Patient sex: F
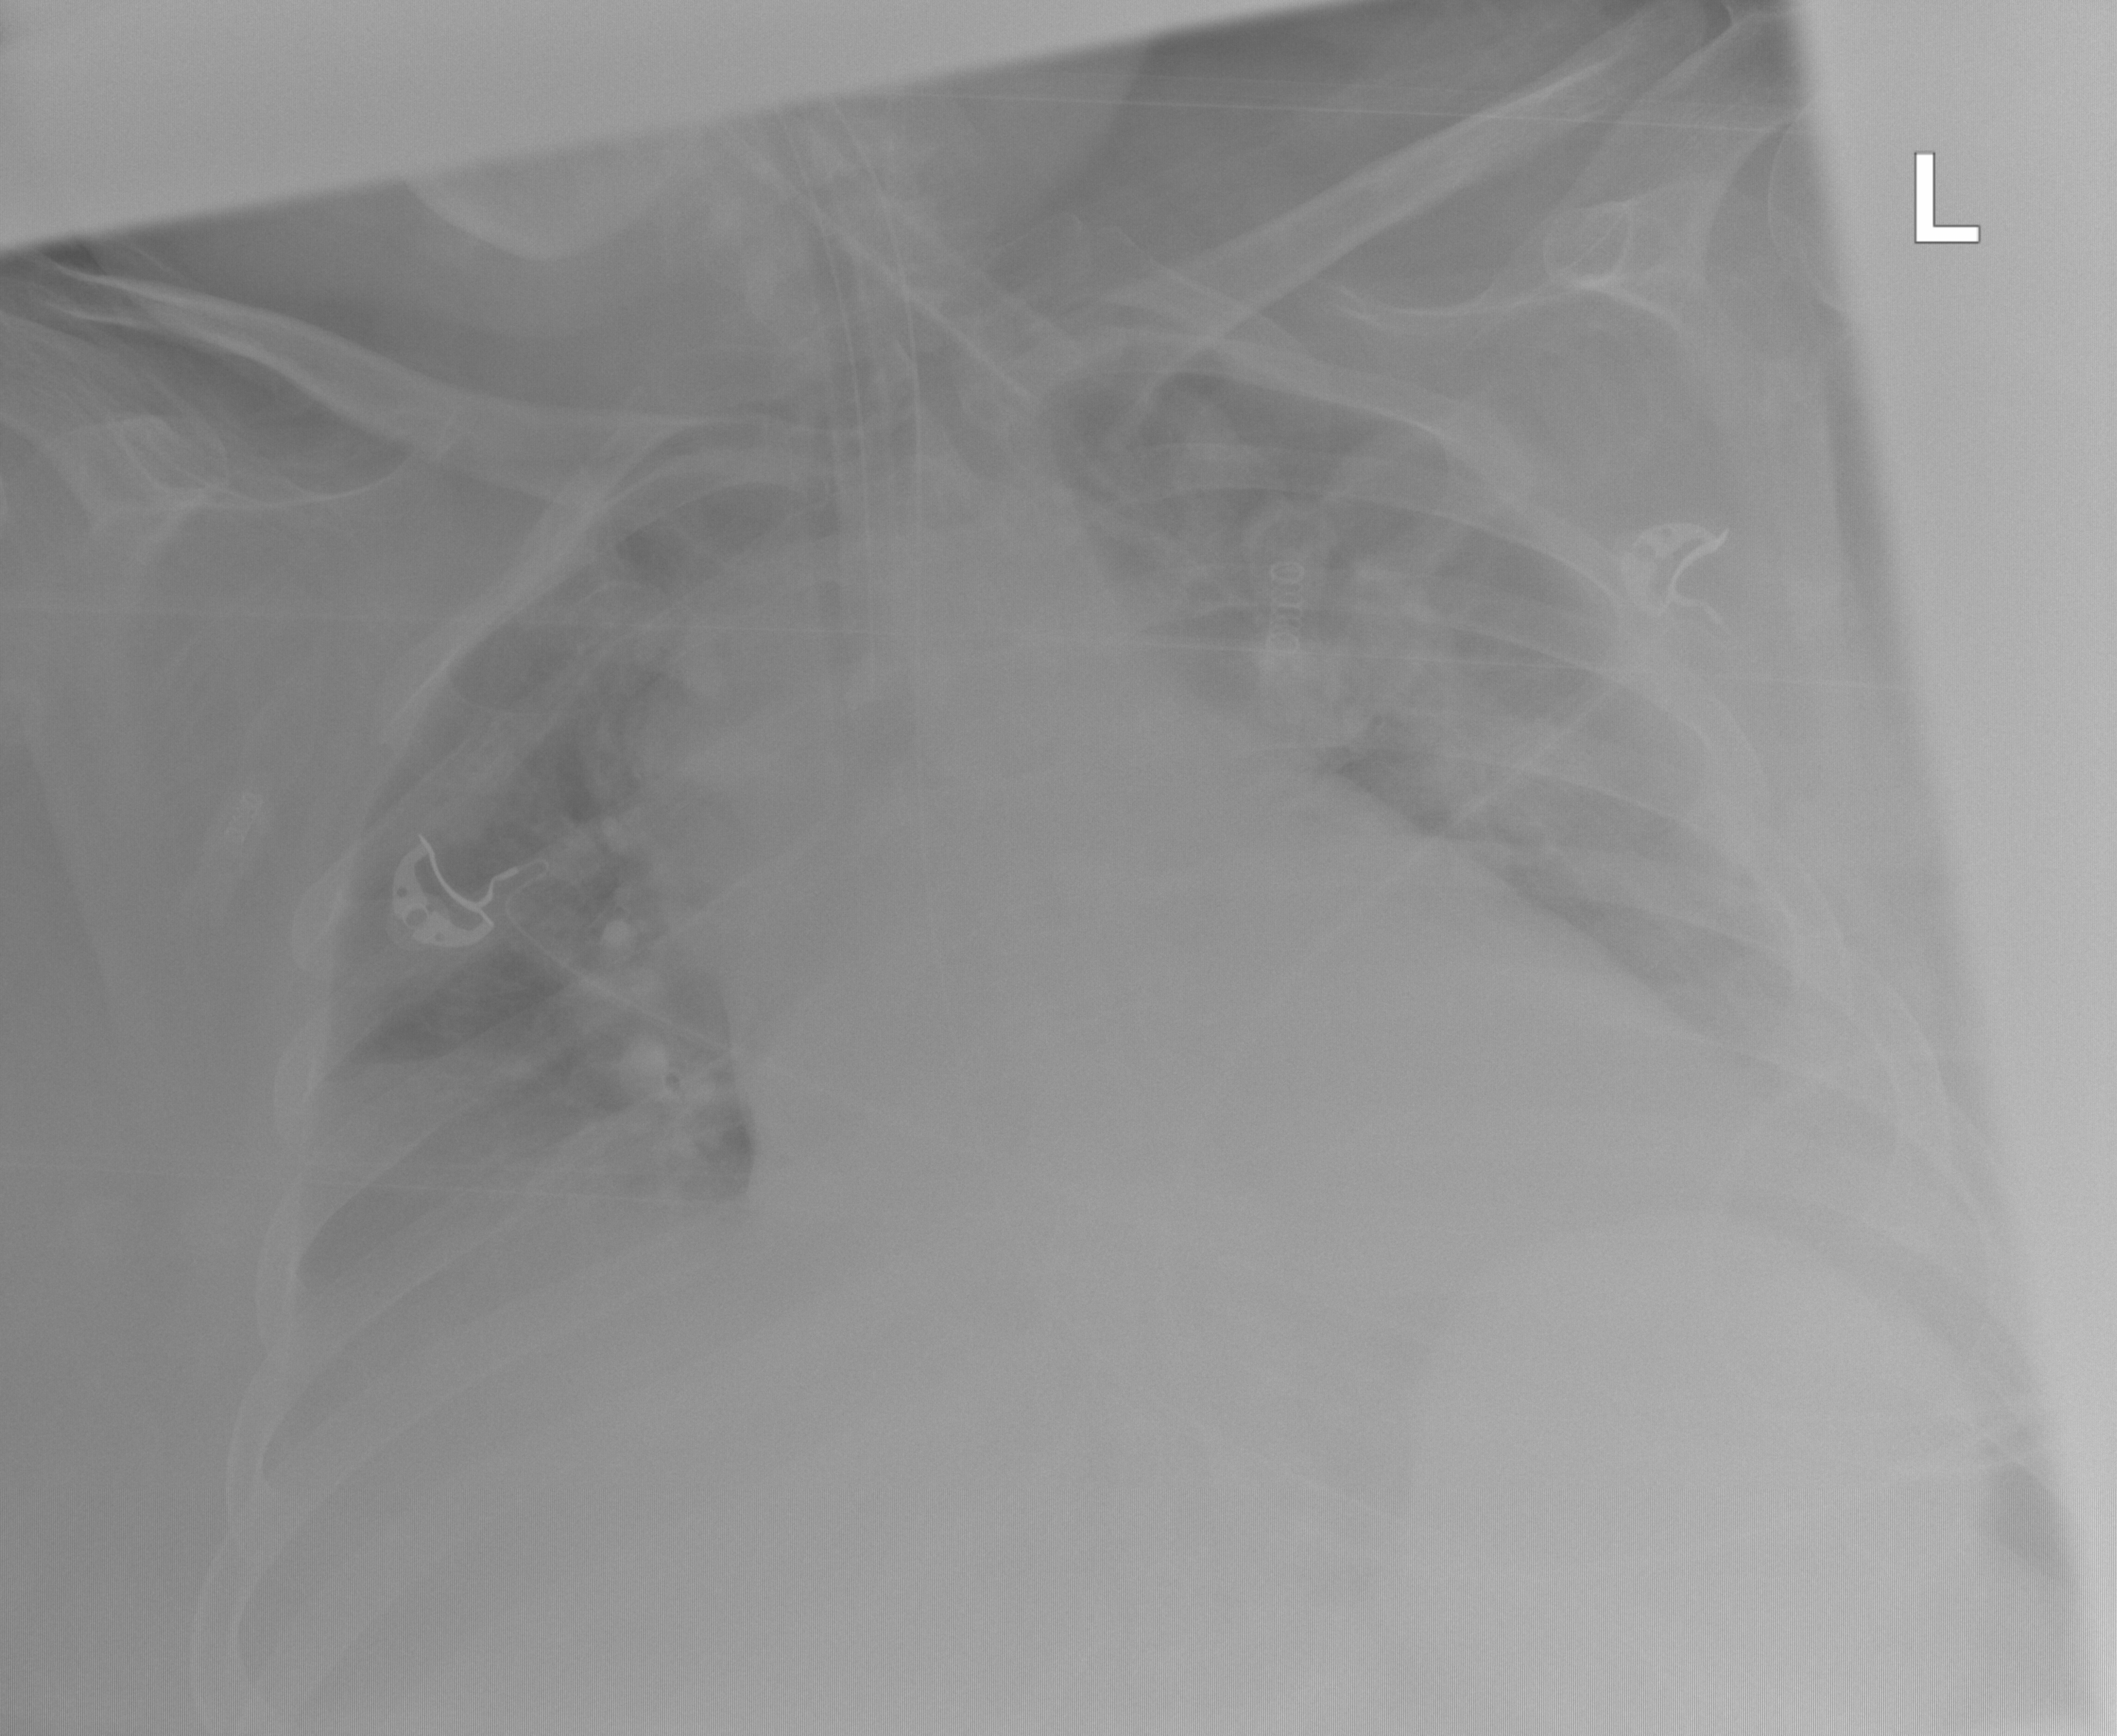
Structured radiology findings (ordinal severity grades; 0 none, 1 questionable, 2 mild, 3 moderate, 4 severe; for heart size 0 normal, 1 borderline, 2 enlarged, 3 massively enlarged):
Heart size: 2
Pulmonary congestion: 0
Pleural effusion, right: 2
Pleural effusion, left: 2
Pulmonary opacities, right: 0
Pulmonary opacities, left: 0
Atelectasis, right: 2
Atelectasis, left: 2